Aerial crown-view tile of a tropical tree (Barro Colorado Island, Panama), acquired 20240918:
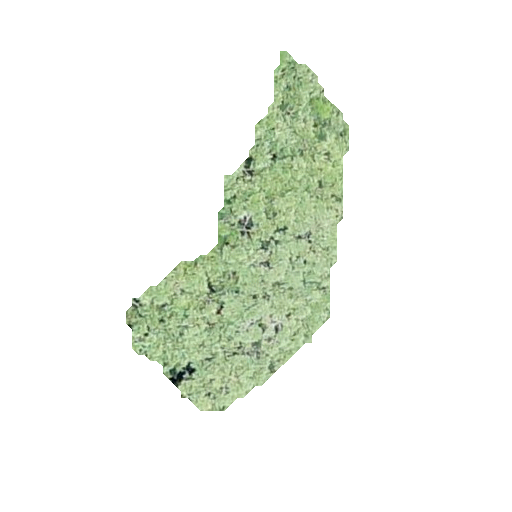
Species: Tabebuia rosea
GBIF accepted scientific name: Tabebuia rosea
Crown area: 62.507 m²